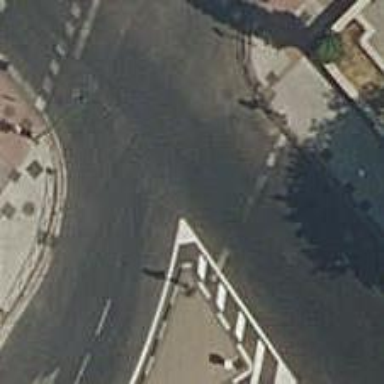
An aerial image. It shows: Road with traffic signals.